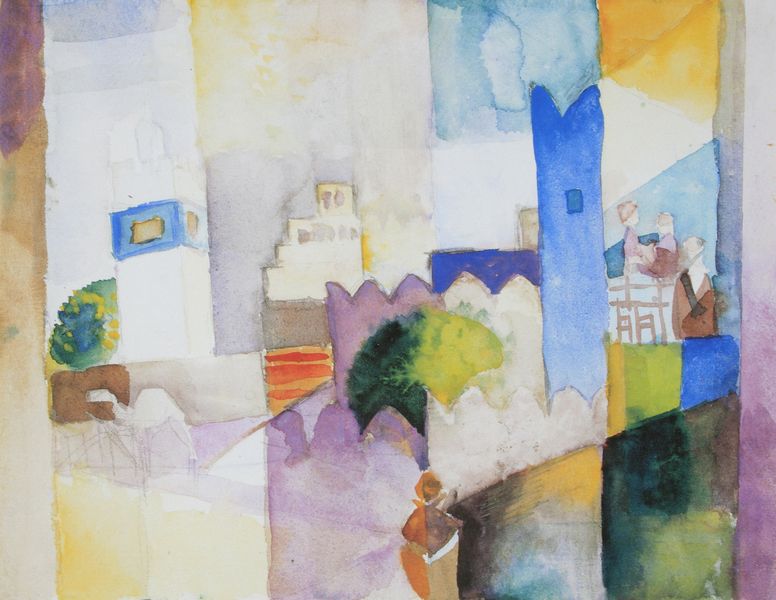
Titel: Kairouan III
Künstler: August Macke
Standort: Münster
Institution: LWL-Landesmuseum für Kunst und Kulturgeschichte
Schlagwörter: baum, blau, gemälde, himmel, mann, wasser, aquarell, bäume, gelb, grün, kubismus, landschaft, menschen, stadt, blume, bunt, fenster, frau, grau, hell, licht, orange, schwarz, skizze, stühle, tisch, weiss, gebäude, haus, rot, zaun, malerei, mensch, stehen, häuser, sonne, figur, familie, paar, pflanze, turm, garten, spanien, farbig, sommer, ansicht, süden, abstrakt, afrika, farben, flächen, giebel, mauer, dunkelgrün, farbe, lila, violett, wasserfarbe, grenze, figuren, häuse, treppe, essen, streifen, transparent, transparenz, gestalt, zinnen, impression, stadtansicht, burg, orient, orientalisch, rechteck, linear, urlaub, macke, unvollendet, zacken, arabisch, blaugrün, mauern, brau, geometrie, klee, bozetto, marokko, tunis, zinne, paul klee, nordafrika, lavierend, dromedar, disegno, gartn, blau stadt, lila7, bai